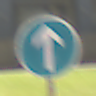
Verkehrszeichen: VorgeschriebeneFahrtrichtungGeradeaus
Umgebung: Outdoor, Urban
Tageszeit: MorningAfternoon
Wetter: PartlyCloudy
Licht: Natural
Jahreszeit: NotSpecified
Kontrast: HighContrast